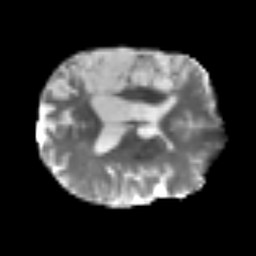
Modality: T2w
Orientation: axial
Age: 47
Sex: male
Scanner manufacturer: siemens
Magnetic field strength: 3 T
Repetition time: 3.2 s
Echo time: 0.081 s